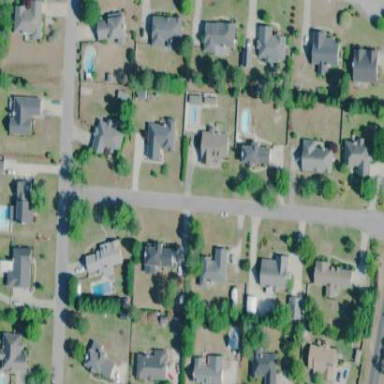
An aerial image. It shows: Residential area in subdivision.